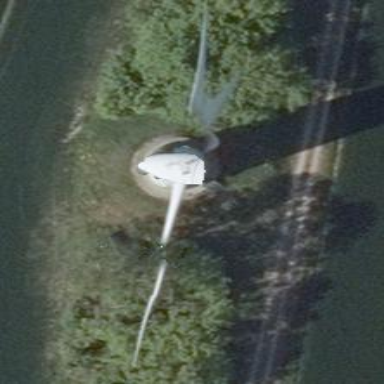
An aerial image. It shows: Wind generator powered by horizontal axis wind turbine.